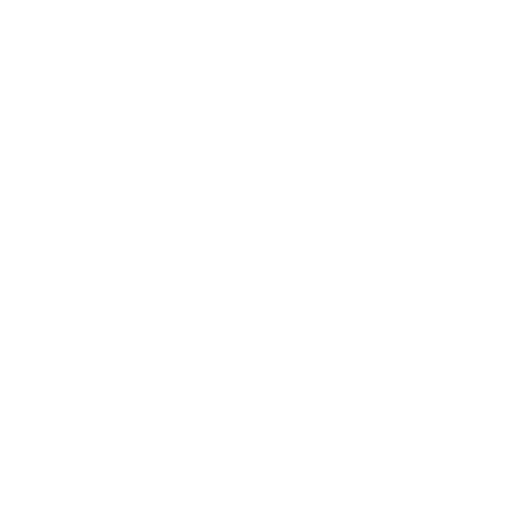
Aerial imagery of cape in Alaska named Whaletail Point containing only unknown